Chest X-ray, AP view. Patient: 53 years old, sex M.
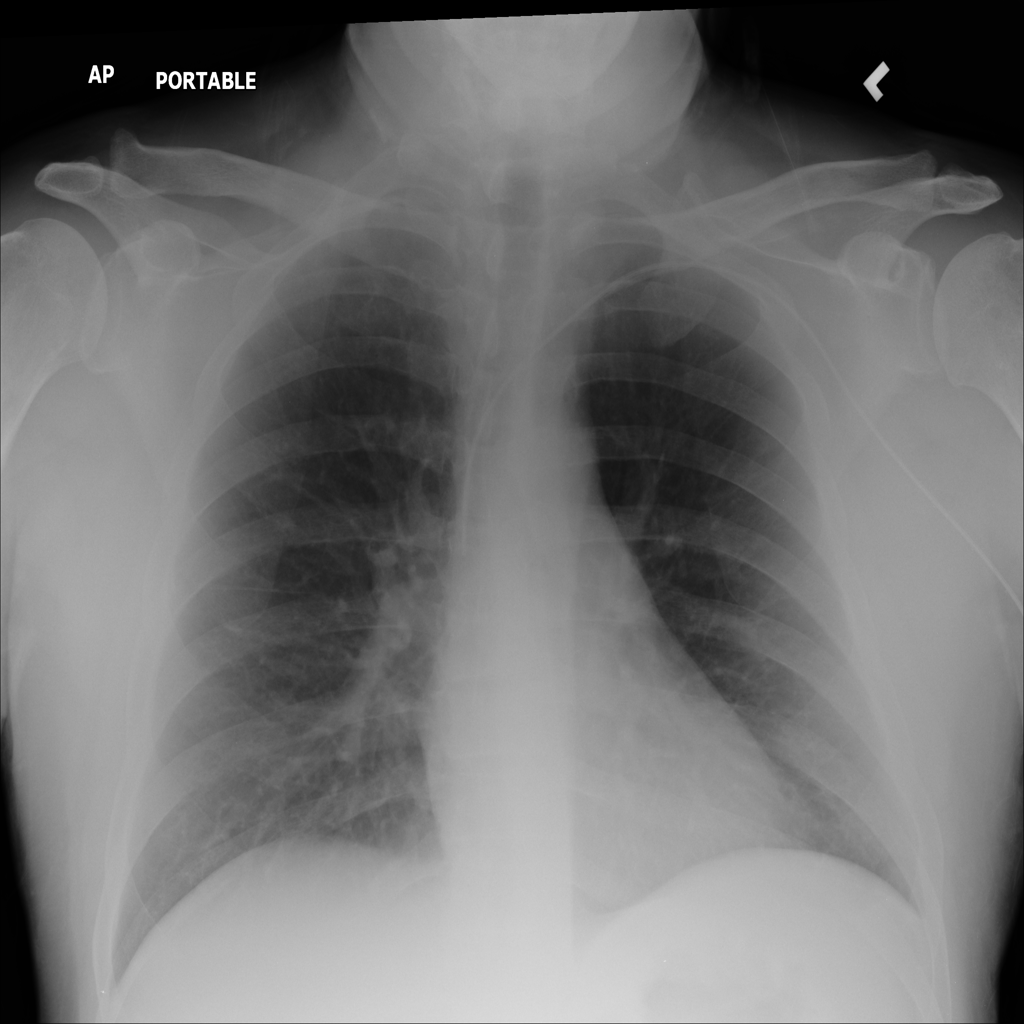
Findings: No Finding